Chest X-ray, PA view. Patient: 53 years old, sex F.
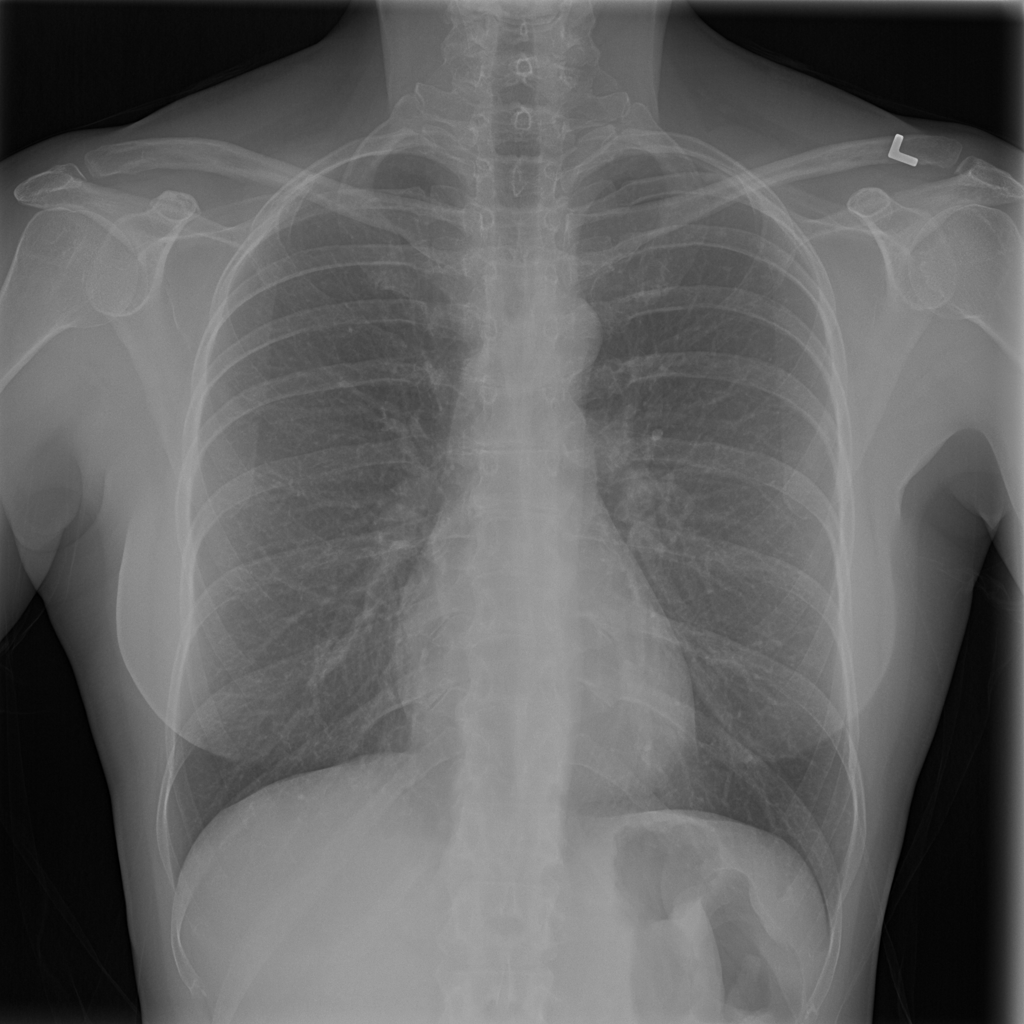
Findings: No Finding